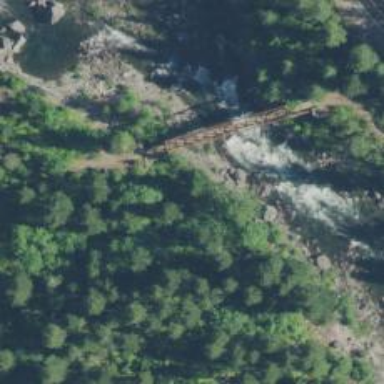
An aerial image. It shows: Path on bridge.